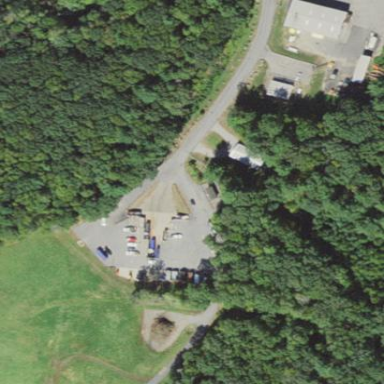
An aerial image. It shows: Waste transfer station.